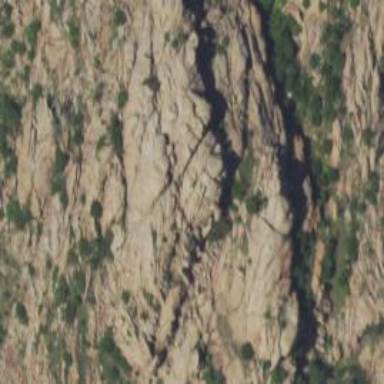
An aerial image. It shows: Crag suitable for climbing located at the edge of cliff.